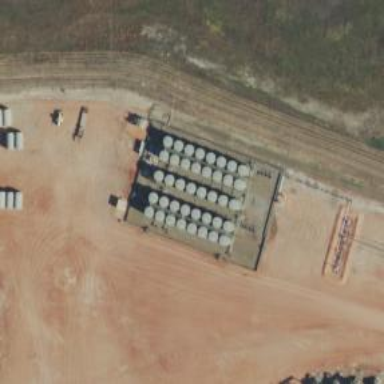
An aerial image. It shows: Storage tank that is man-made.